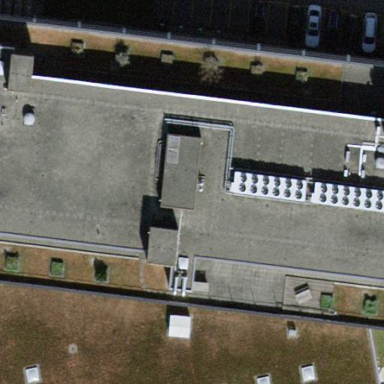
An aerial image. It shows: Industrial building with flat roof.